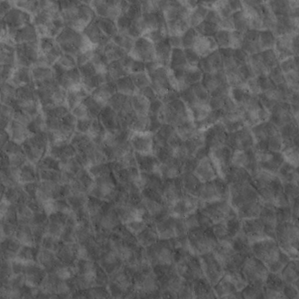
Label: non_frost